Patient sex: F
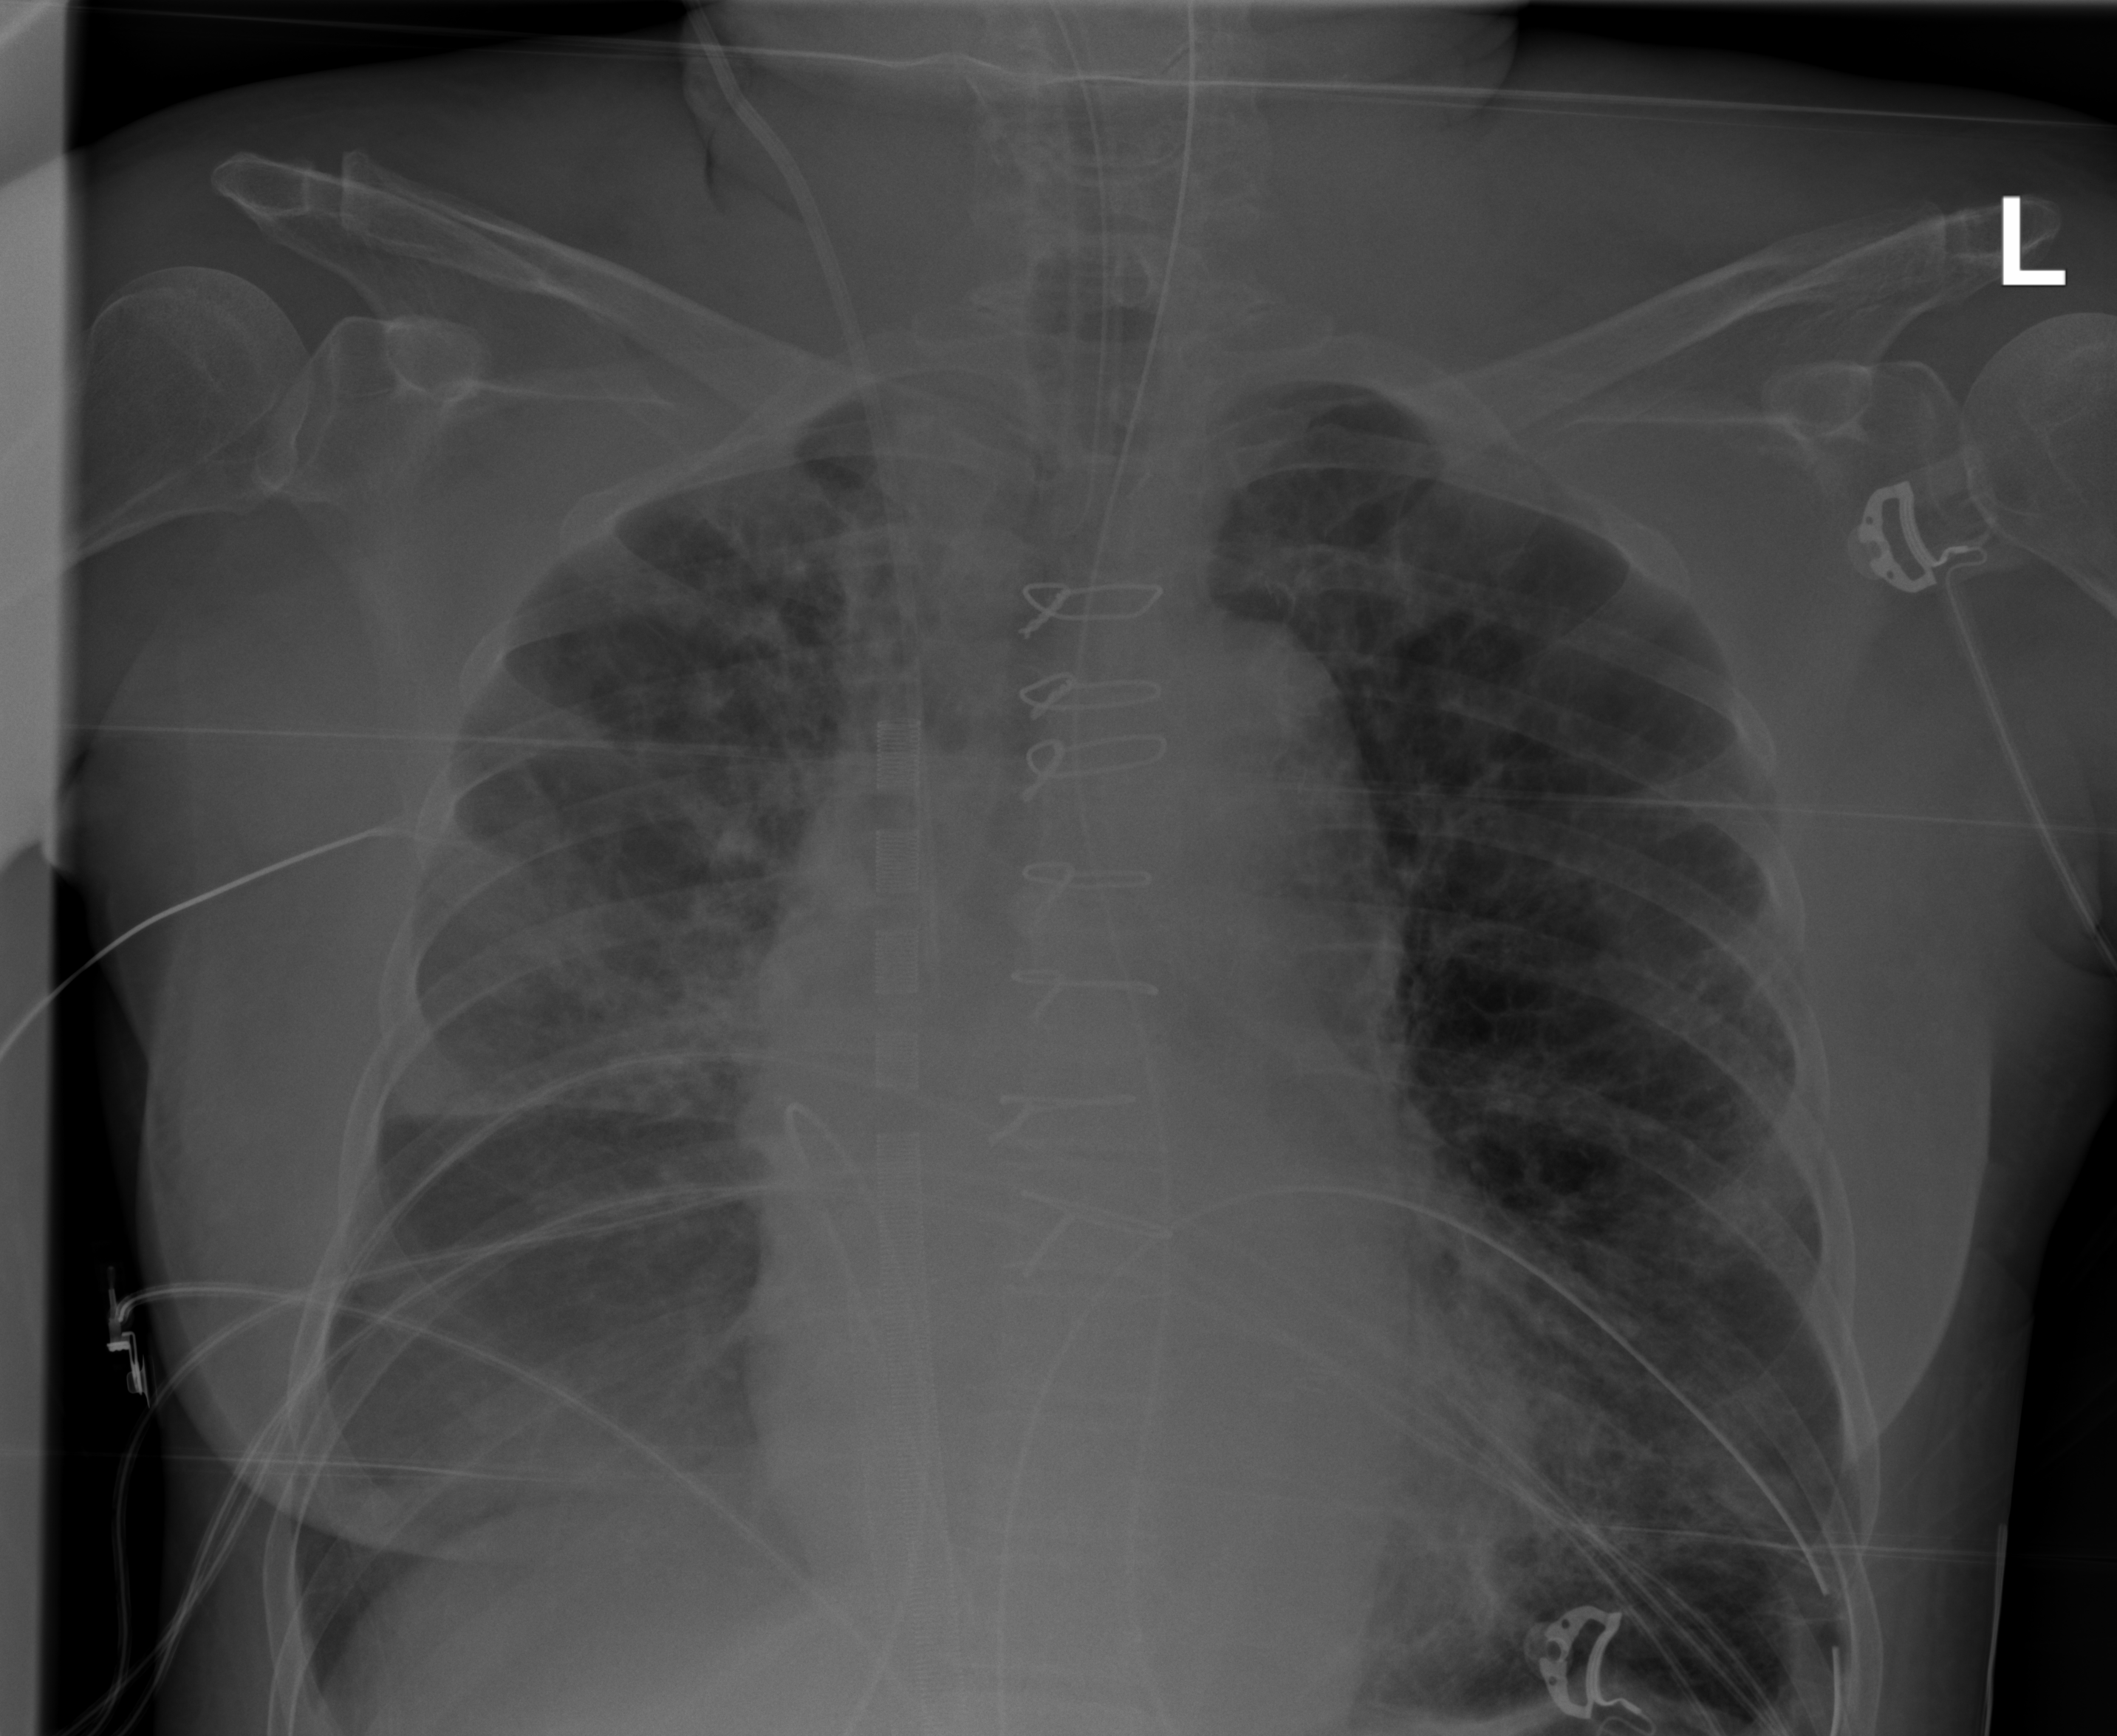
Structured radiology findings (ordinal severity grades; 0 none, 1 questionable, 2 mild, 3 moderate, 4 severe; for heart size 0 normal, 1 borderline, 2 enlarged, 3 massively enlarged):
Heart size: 2
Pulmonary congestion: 2
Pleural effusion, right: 0
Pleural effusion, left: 0
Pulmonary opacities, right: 3
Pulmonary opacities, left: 2
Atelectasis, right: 2
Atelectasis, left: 2